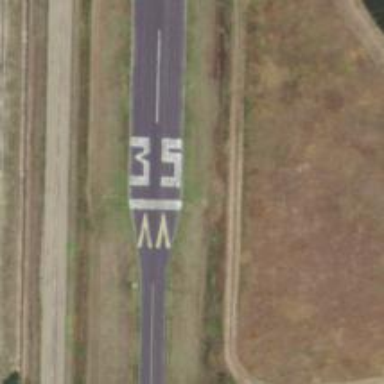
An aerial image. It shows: Image of taxiway at airport.